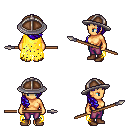
a pixel art fantasy rpg character, female body template, human, tanned skin, yellow tattered cape, magenta pants, blue right-swept hairstyle, chain helm, brown shoes, spear, four views (front, back, left, right), 2x2 character sprite sheet, small pixel art, hard edges, no anti-aliasing